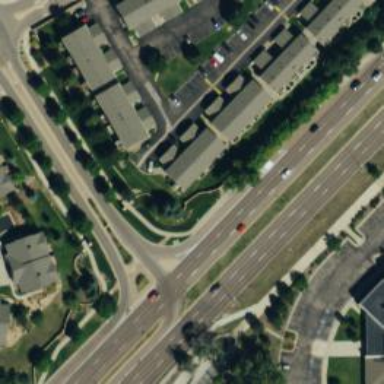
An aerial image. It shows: Asphalt road with primary link designation.